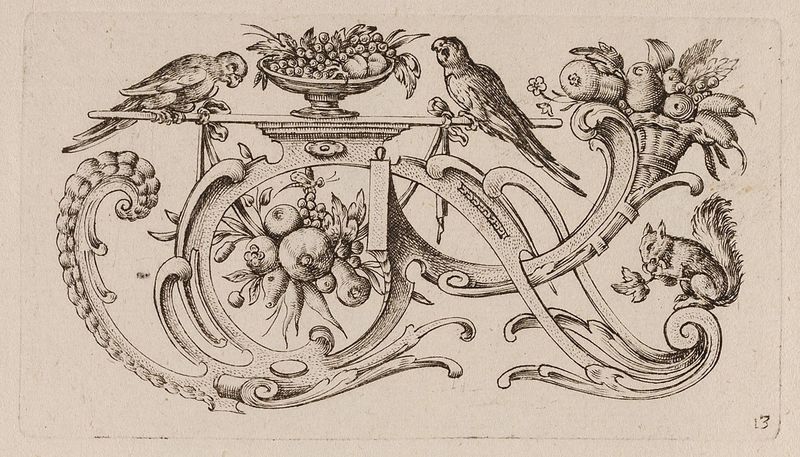
Titel: Groteske aus der Folge 'Neües Groteschgen-Büchlein'
Künstler: Johann Smisek
Standort: Hamburg
Institution: Museum für Kunst und Gewerbe Hamburg
Schlagwörter: vogel, zeichnung, obst, tiere, ornament, schale, füllhorn, vögel, blatt, frucht, früchte, trauben, papier, grafik, graphik, ornamente, fotografie, photographie, tusche, druckgraphik, druckgrafik, radierung, antik, nuss, weinblatt, groteske, wasserzeichen, papageien, eichhörnchen, tierornament, knorpelwerk, reproduktionen, druckerzeugnisse, schweifwerk, ornamentstich, vorlageblätter